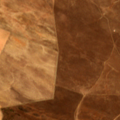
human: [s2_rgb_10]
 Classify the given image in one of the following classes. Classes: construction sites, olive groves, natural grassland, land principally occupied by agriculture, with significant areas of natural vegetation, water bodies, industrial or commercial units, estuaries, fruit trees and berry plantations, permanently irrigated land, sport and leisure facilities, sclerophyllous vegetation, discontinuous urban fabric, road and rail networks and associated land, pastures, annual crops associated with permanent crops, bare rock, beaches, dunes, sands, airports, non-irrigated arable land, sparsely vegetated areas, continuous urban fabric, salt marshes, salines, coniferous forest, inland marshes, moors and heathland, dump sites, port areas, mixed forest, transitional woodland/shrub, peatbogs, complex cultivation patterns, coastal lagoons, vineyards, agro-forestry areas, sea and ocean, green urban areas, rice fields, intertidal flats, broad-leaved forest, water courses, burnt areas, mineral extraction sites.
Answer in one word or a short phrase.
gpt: non-irrigated arable land, land principally occupied by agriculture, with significant areas of natural vegetation